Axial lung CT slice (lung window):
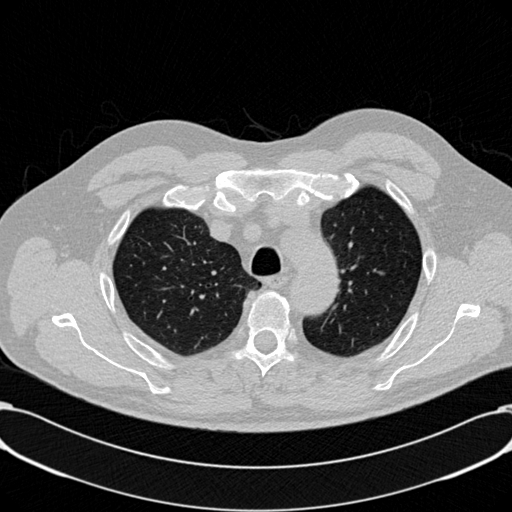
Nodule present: no